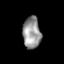
Tissue: lung
Cell type: Others
Senescence score: 0.2435
Nuclear area (px): 561
Mean DAPI intensity: 149.988